Interaction volume radius: 5 \u00c5
Interaction volume height: 10 \u00c5
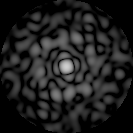
Disorder parameter: 0.8902